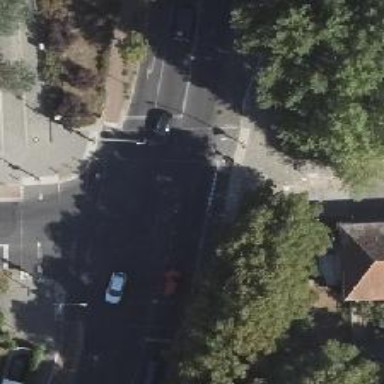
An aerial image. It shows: Crossing with traffic signals.